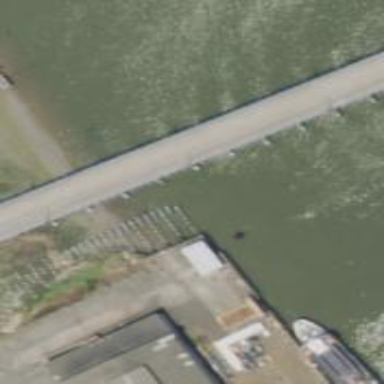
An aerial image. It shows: Man-made pier.